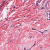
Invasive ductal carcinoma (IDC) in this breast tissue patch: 0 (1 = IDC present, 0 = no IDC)